Question: Its my first time using modal windows. And I'm currently using fancy box. But the problem is I can't style the elements inside of it. Using the usual styling using css.
I'm calling regprod.php which is a create form and put it inside the modal window. But I can't see the style that I applied.
'''
<a id="inline" href="http://localhost/pos/php/regprod.php" ><img src="http://localhost/pos/img/store/add-icon.png"></img></a>
'''
I used the exact url to link the css file to regprod.php:
'''
<link rel="stylesheet" href="http://localhost/pos/css/formstyle.css" />
'''
It looks like this:

How am I suppose to put style on it
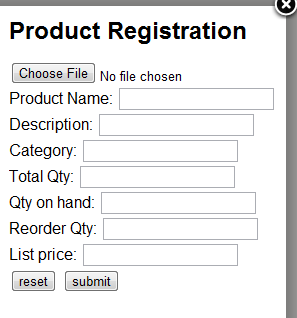
Answer: You should use JS instead of traditional CSS to acces remote iframe contents.
That'a an example of iframe access with jQuery :
'''
var yourFrame = $('#yourFrameId');
yourFrame.load(function() {
yourFrame.contents().find('#yourElementInFrame').css('display:block');
});
'''